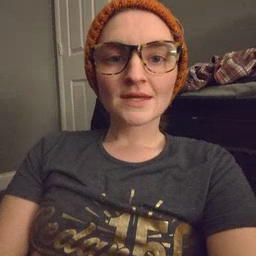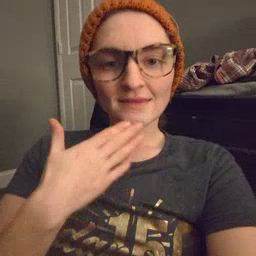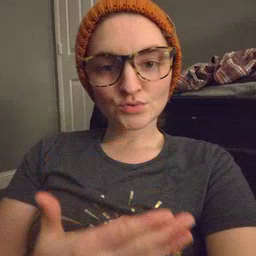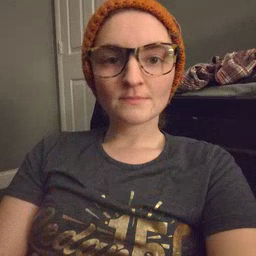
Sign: thankyou